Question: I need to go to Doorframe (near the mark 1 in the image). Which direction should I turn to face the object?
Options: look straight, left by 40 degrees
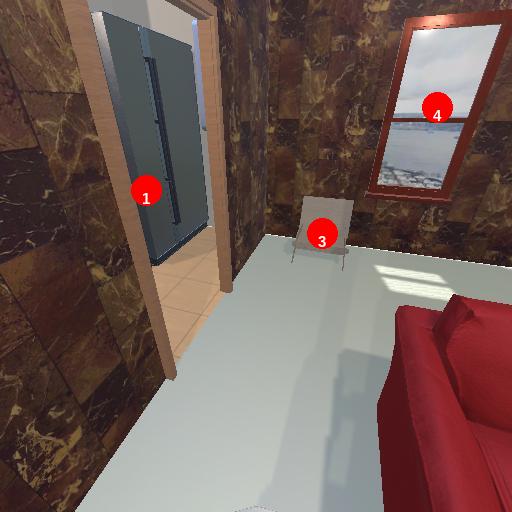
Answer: look straight